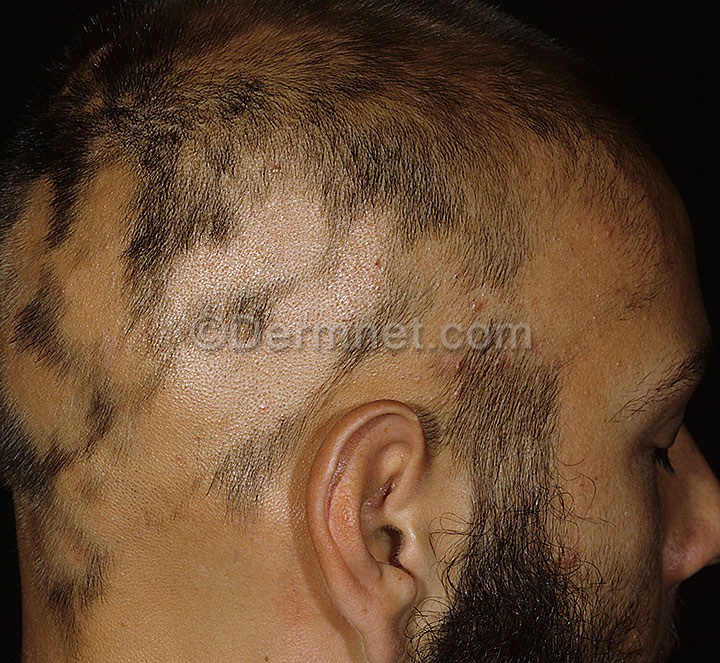
Disease: Hair Loss Photos Alopecia and other Hair Diseases